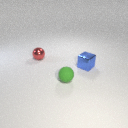
small red metal sphere to the left of small blue metal cube